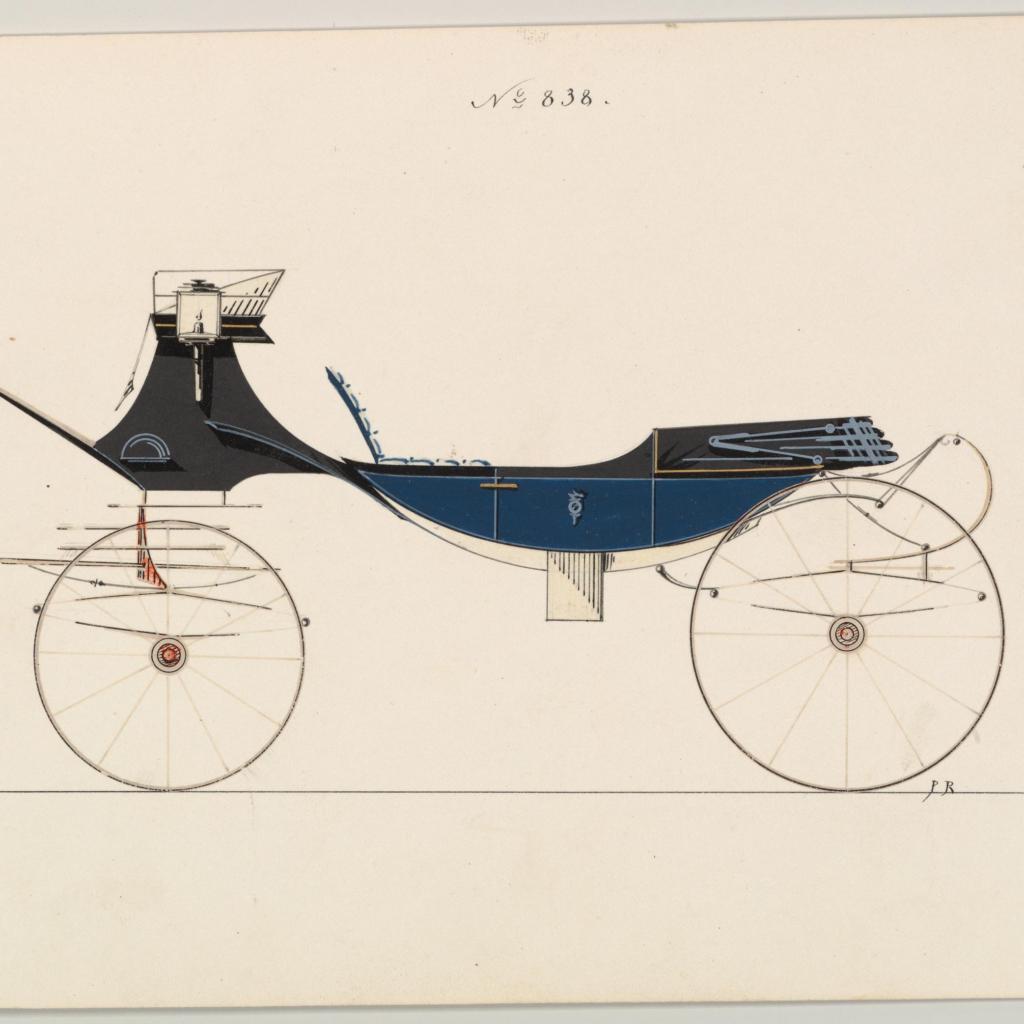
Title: Design for Vis-à-vis/ Barouche, no. 838
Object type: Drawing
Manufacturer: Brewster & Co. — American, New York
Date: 1850–70
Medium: Pen and black ink, watercolor and gouache, with gum arabic
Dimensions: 6 x 9 1/8 in. (15.2 x 23.2 cm)
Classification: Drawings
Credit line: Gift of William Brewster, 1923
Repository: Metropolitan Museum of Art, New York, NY